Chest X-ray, PA view. Patient: 60 years old, sex F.
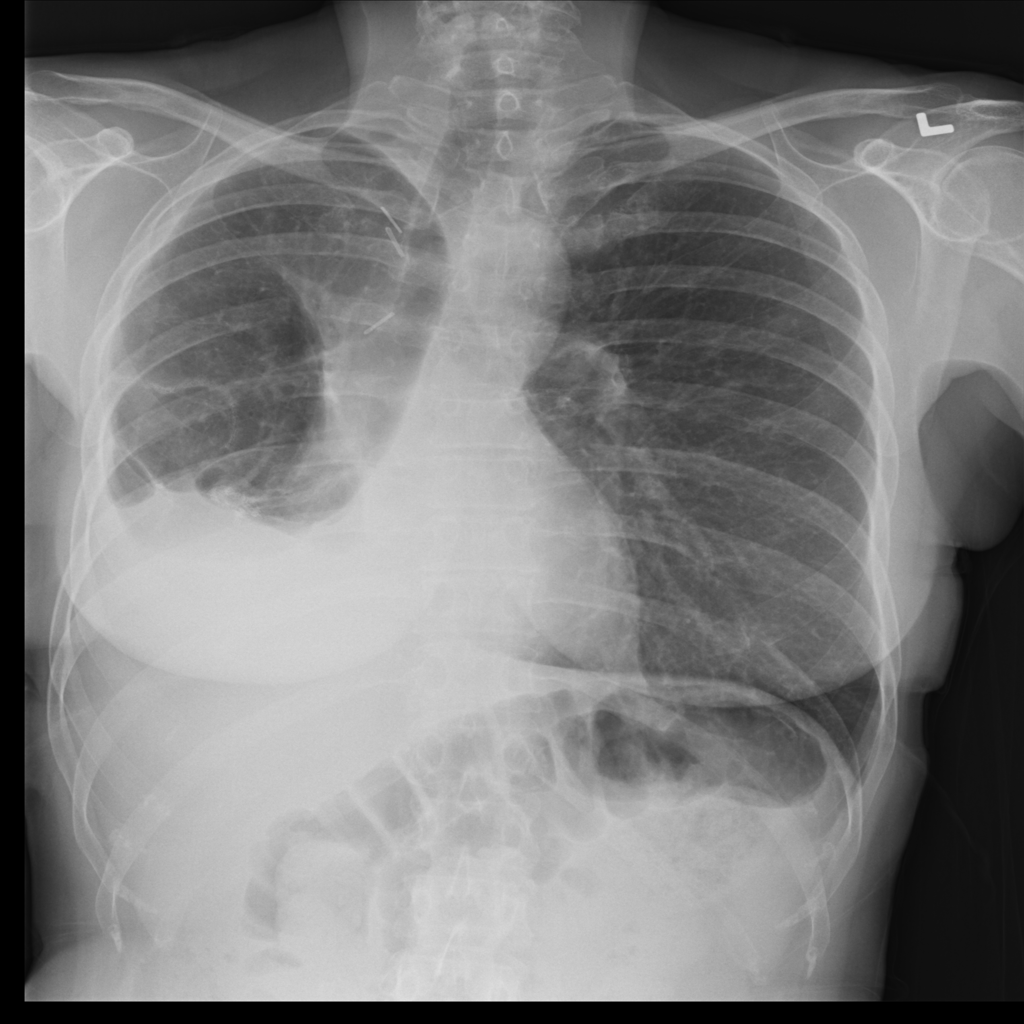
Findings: Pneumothorax